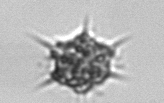
Label: Dictyocha